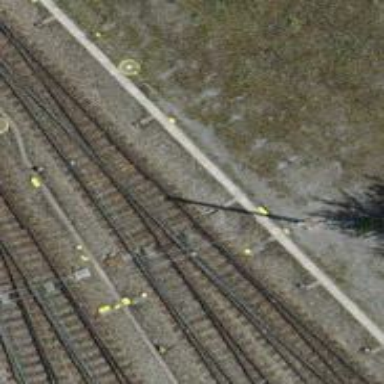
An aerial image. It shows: Railway yard used for servicing trains.